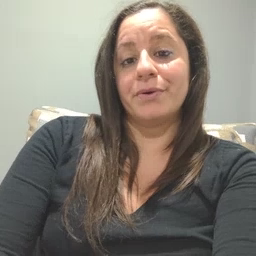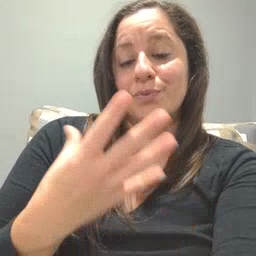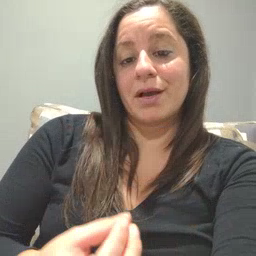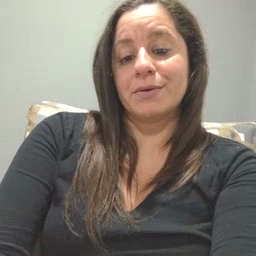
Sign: wet